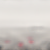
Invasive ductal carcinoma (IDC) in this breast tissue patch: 0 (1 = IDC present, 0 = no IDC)